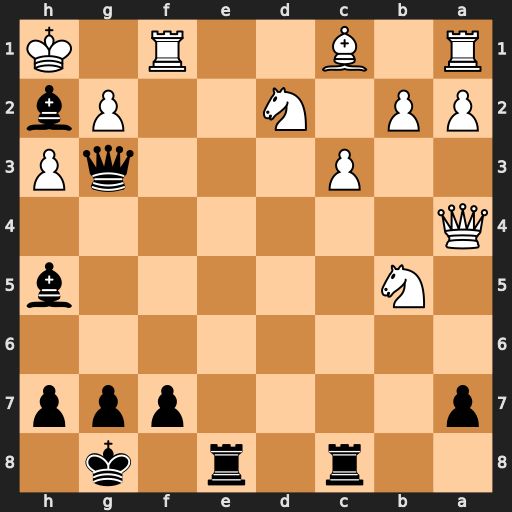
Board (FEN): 2r1r1k1/p4ppp/8/1N5b/Q7/2P3qP/PP1N2Pb/R1B2R1K
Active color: b
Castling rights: -
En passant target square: -
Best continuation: Re2 Qe4 Rxe4